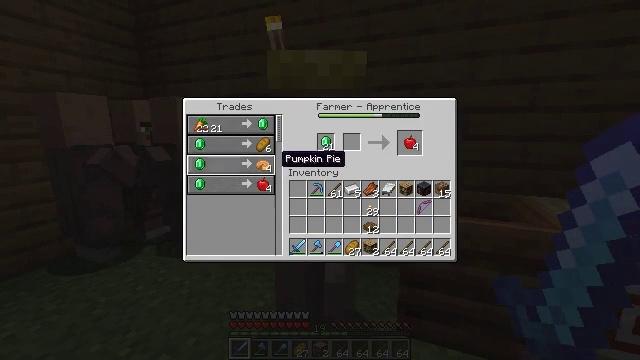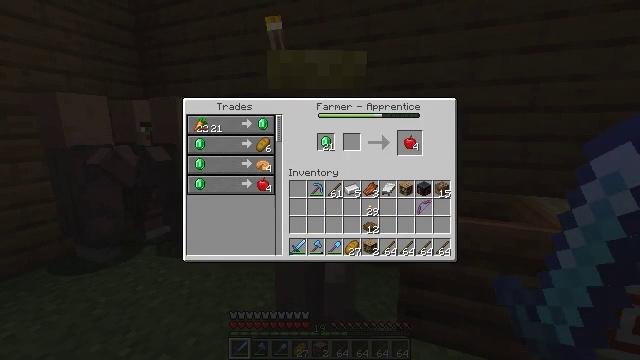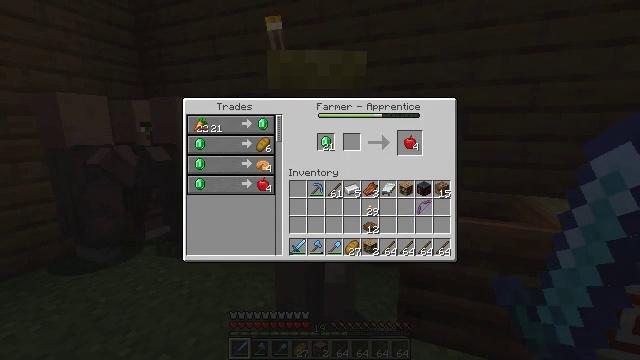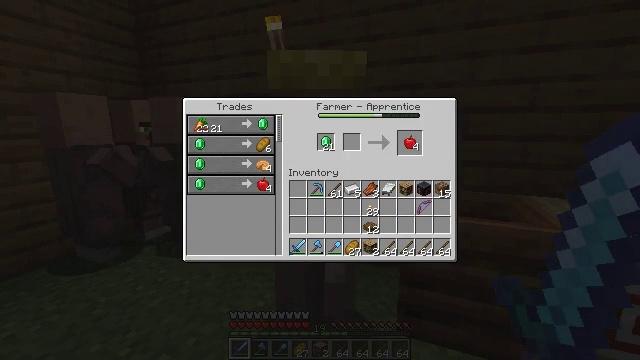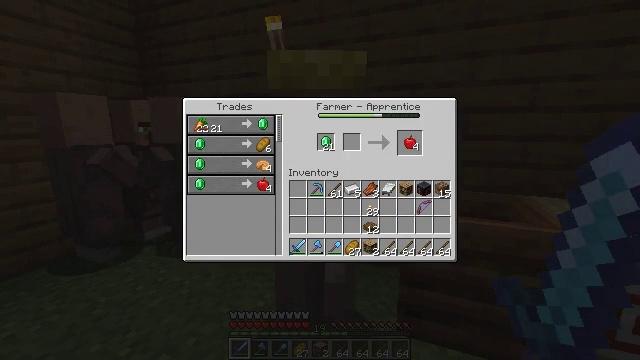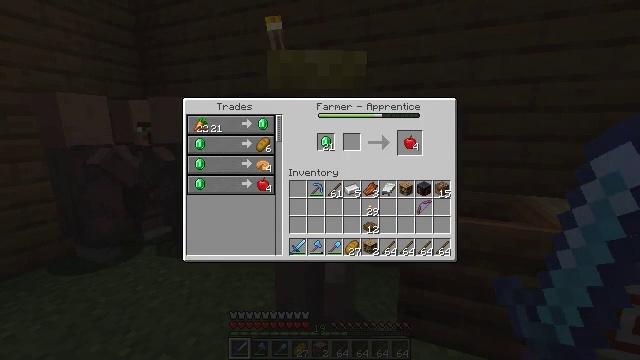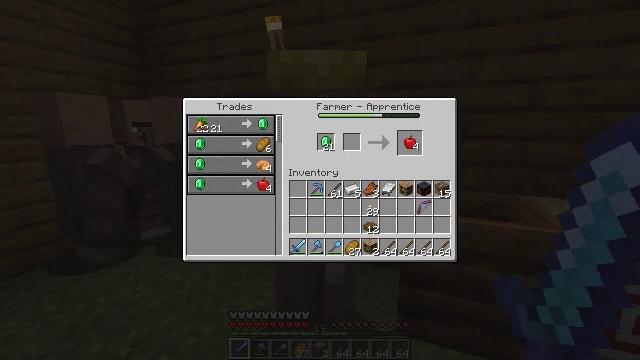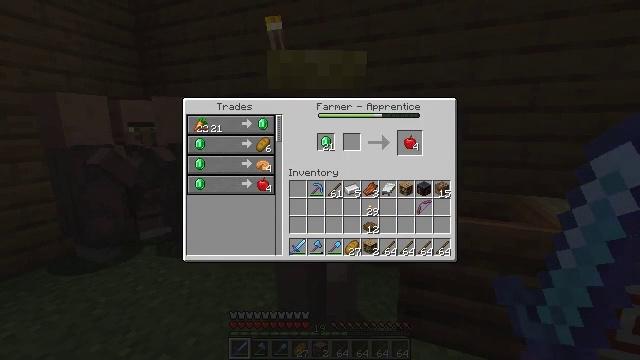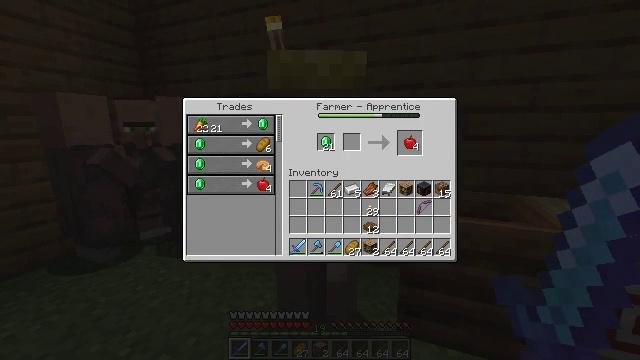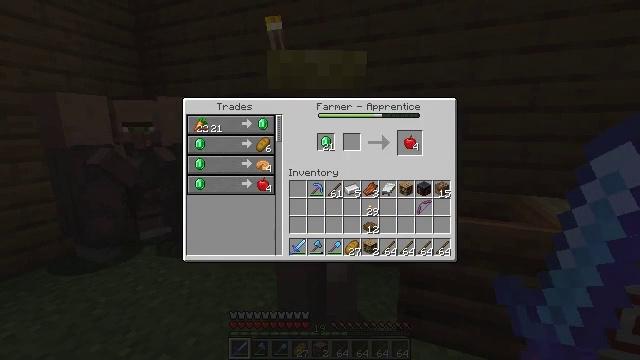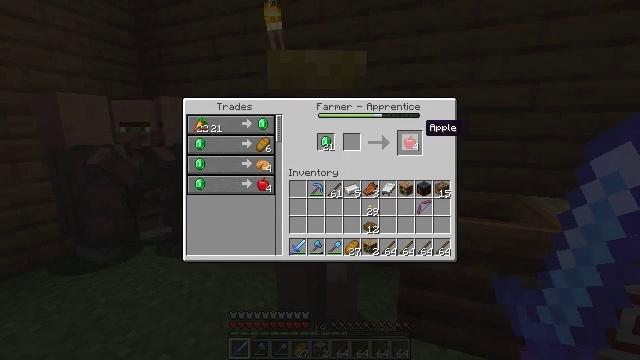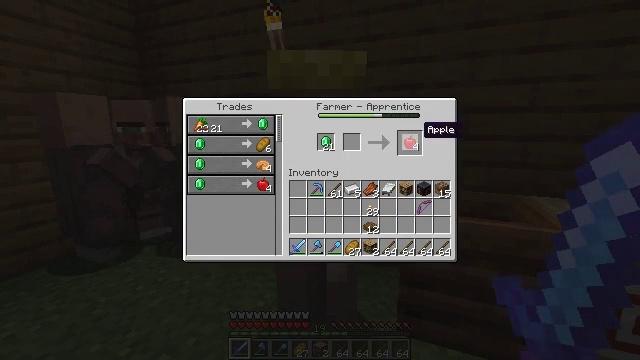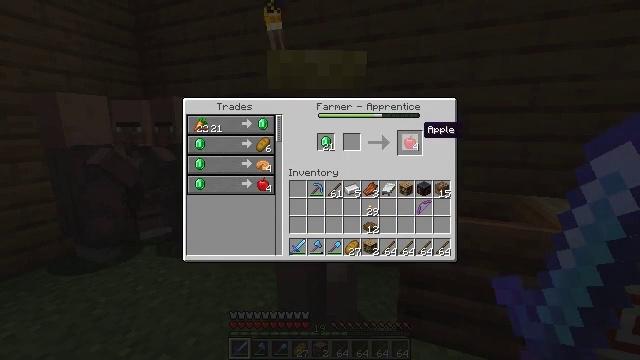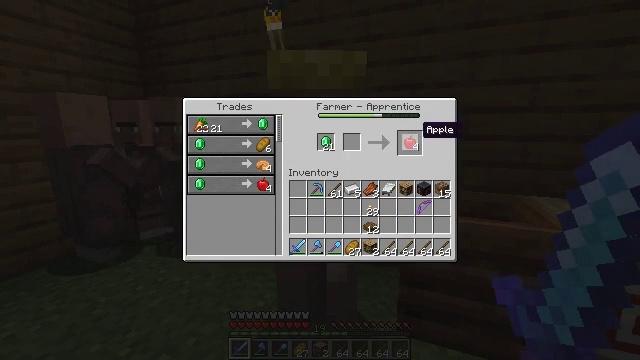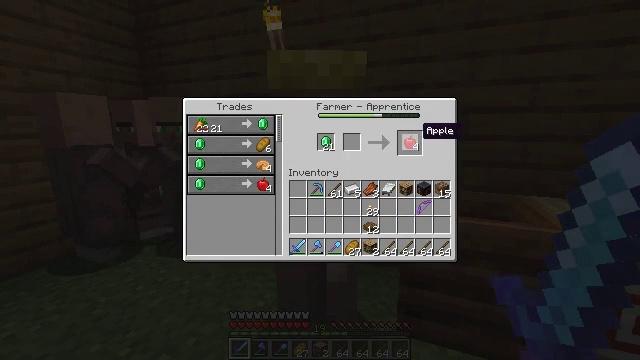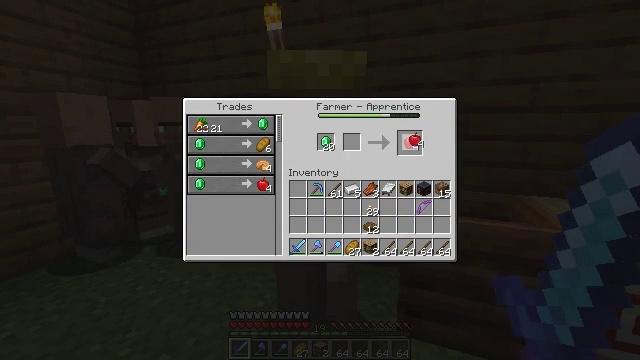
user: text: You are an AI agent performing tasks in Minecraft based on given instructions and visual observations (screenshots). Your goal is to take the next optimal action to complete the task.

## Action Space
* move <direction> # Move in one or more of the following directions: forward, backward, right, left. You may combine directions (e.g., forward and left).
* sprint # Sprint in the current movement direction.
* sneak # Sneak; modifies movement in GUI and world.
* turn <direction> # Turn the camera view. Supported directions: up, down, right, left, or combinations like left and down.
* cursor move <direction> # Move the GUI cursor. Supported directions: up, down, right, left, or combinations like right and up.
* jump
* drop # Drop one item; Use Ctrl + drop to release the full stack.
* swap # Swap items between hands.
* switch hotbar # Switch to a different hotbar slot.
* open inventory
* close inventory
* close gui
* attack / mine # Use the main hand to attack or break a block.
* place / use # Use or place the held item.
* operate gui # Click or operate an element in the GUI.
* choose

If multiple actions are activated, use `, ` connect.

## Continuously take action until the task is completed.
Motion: motion action
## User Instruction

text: Get an apple from the crafting menu.
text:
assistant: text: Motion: cursor move right
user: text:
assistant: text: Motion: cursor move right
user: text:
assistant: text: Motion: cursor move right and up
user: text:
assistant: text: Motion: no_op
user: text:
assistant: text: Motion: cursor move right and up
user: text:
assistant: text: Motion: cursor move right
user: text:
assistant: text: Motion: no_op
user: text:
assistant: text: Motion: no_op
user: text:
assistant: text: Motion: no_op
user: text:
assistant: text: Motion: no_op
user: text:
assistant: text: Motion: no_op
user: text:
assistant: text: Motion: no_op
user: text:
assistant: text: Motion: no_op
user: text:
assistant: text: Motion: no_op
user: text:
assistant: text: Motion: operate gui
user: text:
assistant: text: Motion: operate gui
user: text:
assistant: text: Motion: no_op
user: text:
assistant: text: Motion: no_op
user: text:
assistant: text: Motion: no_op
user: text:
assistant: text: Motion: operate gui
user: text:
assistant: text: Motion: operate gui
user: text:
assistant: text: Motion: no_op
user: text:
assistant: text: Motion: no_op
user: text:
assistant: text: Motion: no_op
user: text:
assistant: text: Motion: operate gui
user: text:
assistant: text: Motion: operate gui
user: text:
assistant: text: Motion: no_op
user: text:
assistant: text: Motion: no_op
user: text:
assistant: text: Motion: no_op
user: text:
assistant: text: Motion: no_op